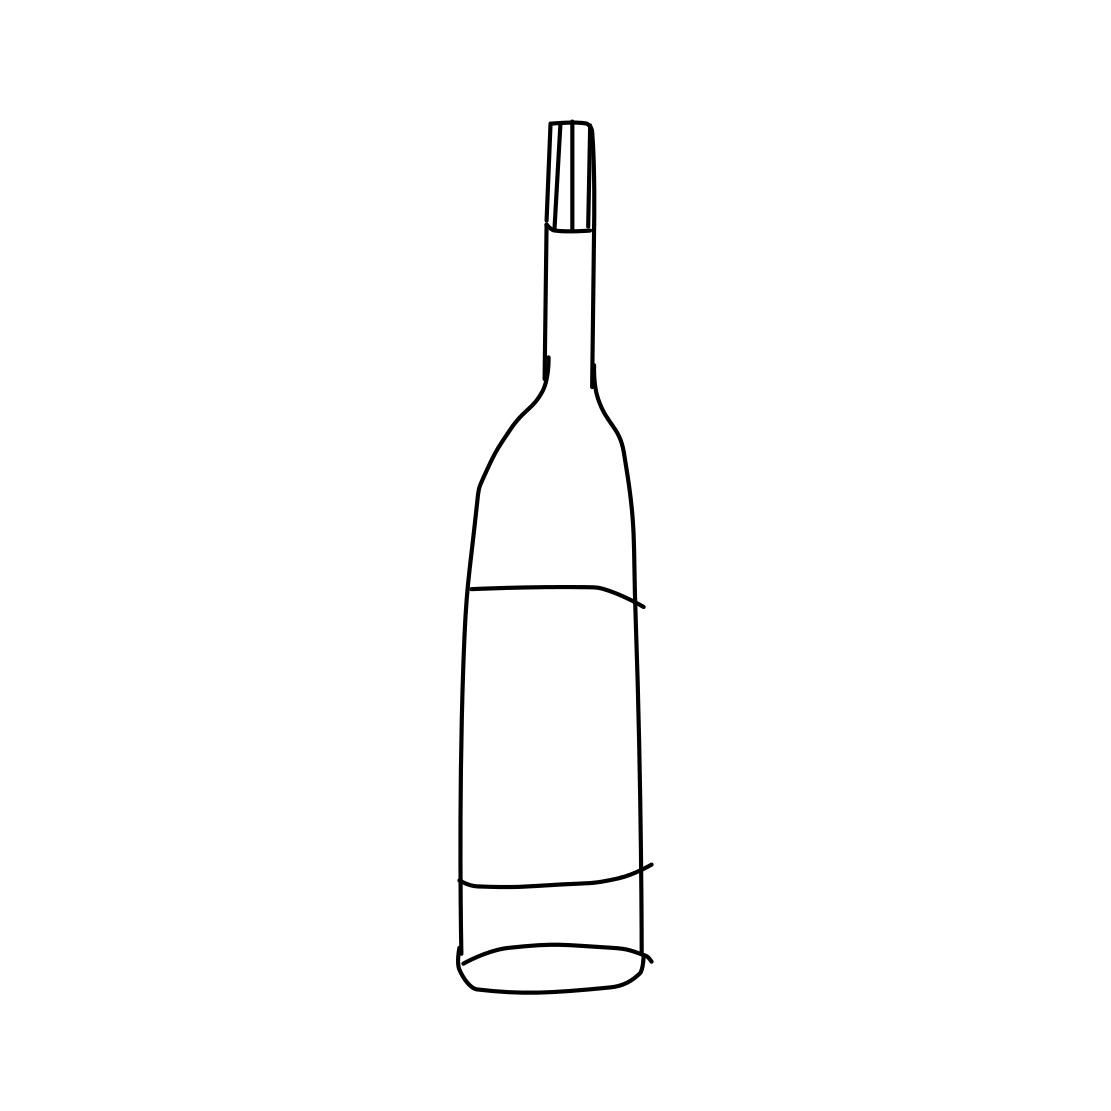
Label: wine-bottle